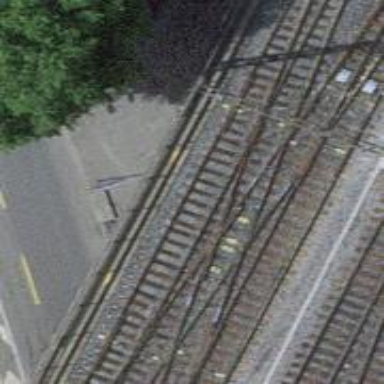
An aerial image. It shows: Railway crossing.